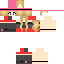
A female human skin with medium skin, wearing brown long hair dressed in a red hoodie and red pants, featuring a closed mouth.